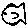
Label: fish